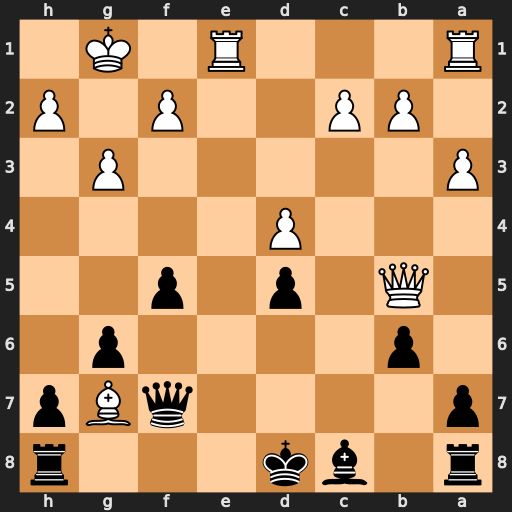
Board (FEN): r1bk3r/p4qBp/1p4p1/1Q1p1p2/3P4/P5P1/1PP2P1P/R3R1K1
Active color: b
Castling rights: -
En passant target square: -
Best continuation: Bd7 Qb4 Qxg7